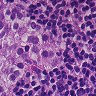
Metastatic tissue present: yes